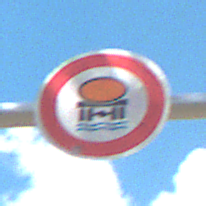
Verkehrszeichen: VerbotFahrzeugeWassergefaehrdenderLadung
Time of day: Midday
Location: Outdoor (Nature)
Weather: PartlyCloudy
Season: Autumn
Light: Natural